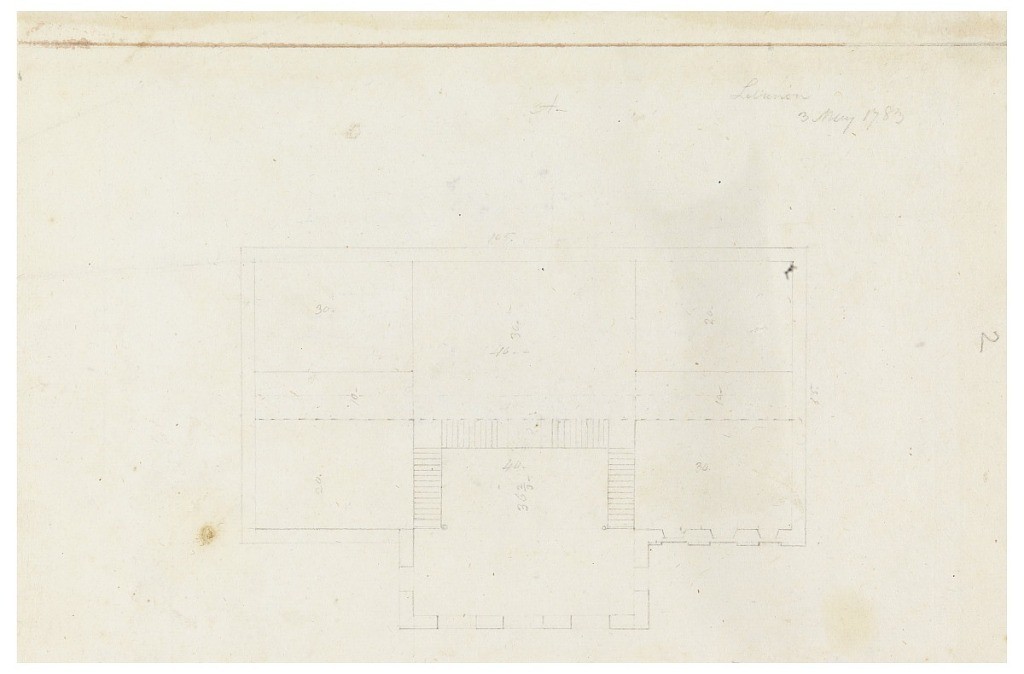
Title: Floor Plan of a Building
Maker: John Trumbull, American, 1756–1843
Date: May 3, 1783
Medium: Pen and gray ink on paper
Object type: Drawing
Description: Floor plan of a building, horizontal rectangular structure with a square-shaped structure along the bottom.